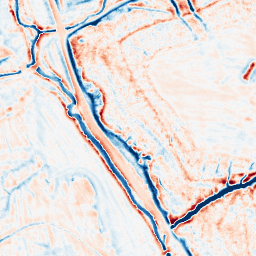
Category: edge_preserving
Decomposition family: bilateral
Decomposition parameters: d: 15
sigma_color: 75
sigma_space: 25
Upsampling method: edge_directed
Upsampling parameters: scale: 2
Upsampling scale: 2